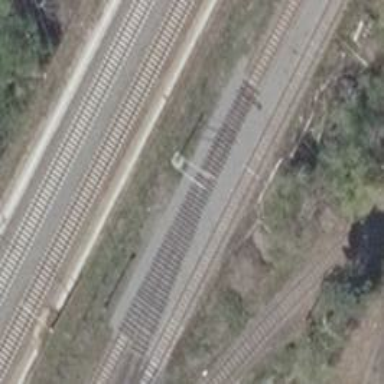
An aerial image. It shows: Railway switch.